Question: I am trying to query data from my database and pass the results to a view called 'events', the problem I have is that one of my queries will always return the same result because in the 'where' condition the '$events_id' is the same always. Is there a better way to do the querying? A better logic?
This code is from my controller called 'EventController':
'''
public function index()
{
$firm_id = DB::table('firms')->where('user_id', auth()->id())->value('id');
$events_id = DB::table('events')->where('firm_id', $firm_id)->value('id');
$events = DB::table('events')->where('firm_id', $firm_id)->get()->toArray();
$actual_events = DB::table('actual_events')->where('event_id', $events_id)->get()->toArray();
return view('events',['events' => $events,'actual_events' => $actual_events]);
}
'''
Since the '$events_id' is the same every time, the '$actual_events' will only contain the first result.
The image I have uploaded shows the problem, my table's first three columns are fine. Starting from the fourth they contain repeated values:

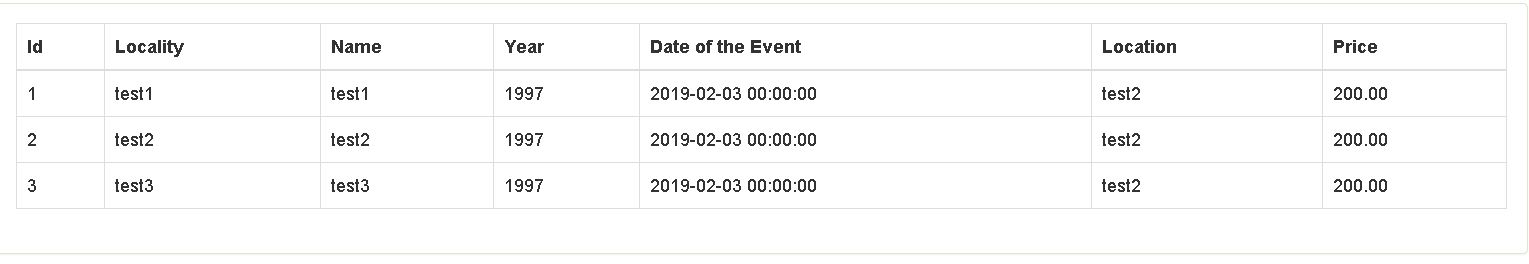
Answer: As I guess, you need something like this:
> $event_ids = DB::table('events')->where('firm_id', $firm_id)->pluck('id');$actual_events = DB::table('actual_events')->whereIn('event_id', $event_ids)->get()->toArray();
or write about your problem in details and I will try to help you.